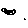
Label: bird